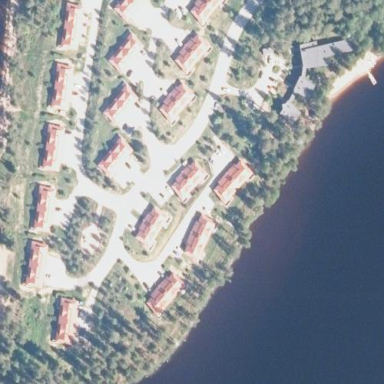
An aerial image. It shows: Residential area designed as holiday village.